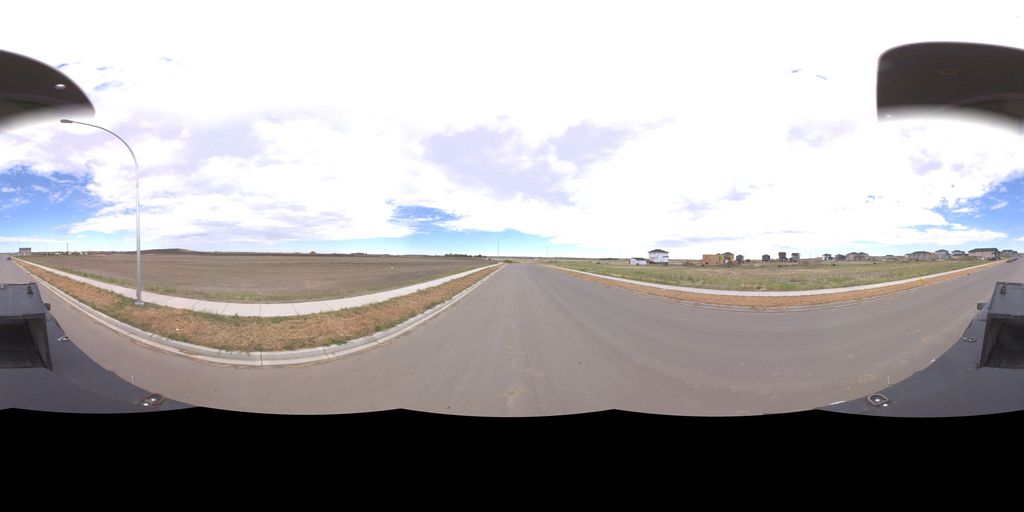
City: saskatoon